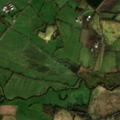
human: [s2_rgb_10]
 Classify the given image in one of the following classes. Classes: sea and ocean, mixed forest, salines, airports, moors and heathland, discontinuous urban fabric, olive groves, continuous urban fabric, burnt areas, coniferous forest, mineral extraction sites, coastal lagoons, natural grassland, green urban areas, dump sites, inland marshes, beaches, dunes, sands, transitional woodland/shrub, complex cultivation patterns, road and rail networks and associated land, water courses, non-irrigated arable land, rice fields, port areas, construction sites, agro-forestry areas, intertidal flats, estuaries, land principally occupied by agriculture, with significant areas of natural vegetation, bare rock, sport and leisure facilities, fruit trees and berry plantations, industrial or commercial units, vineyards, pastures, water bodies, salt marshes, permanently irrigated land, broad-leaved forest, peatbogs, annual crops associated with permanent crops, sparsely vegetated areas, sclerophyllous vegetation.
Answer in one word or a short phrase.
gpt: non-irrigated arable land, pastures